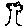
Label: tree